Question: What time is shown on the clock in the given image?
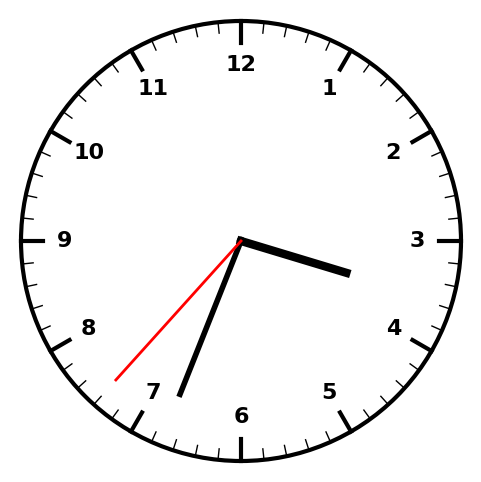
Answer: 03:33:37